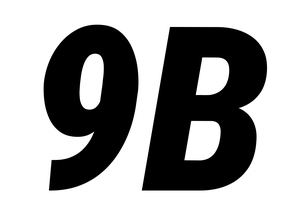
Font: Roboto-Italic_Condensed_Black_Italic